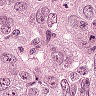
Metastatic tissue present: yes